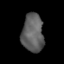
Tissue: lung
Cell type: Epithelial cells
Senescence score: 0.1364
Nuclear area (px): 809
Mean DAPI intensity: 95.445